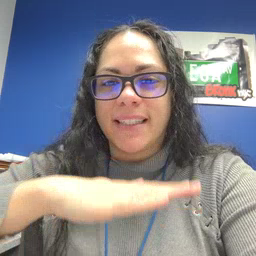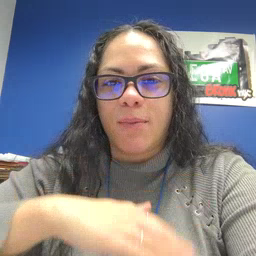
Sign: table